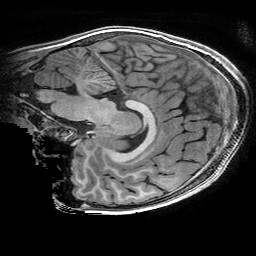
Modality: T1w
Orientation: sagittal
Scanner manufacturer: ge
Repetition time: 0.008096 s
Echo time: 0.00318 s